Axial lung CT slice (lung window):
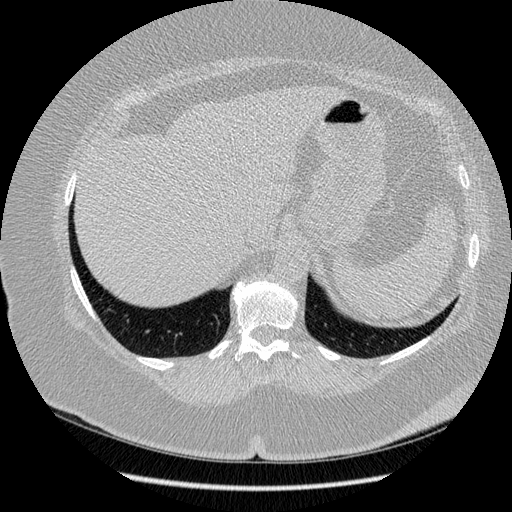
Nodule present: no